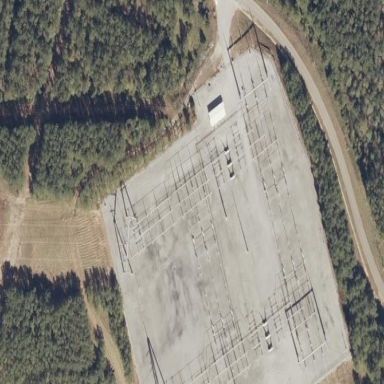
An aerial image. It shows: Fence surrounds transmission level power substation.